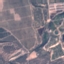
Land use / land cover class: PermanentCrop